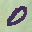
Label: 0